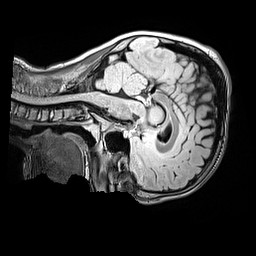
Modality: FLAIR
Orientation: sagittal
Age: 12
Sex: male
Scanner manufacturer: siemens
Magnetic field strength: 3 T
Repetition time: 5 s
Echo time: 0.388 s